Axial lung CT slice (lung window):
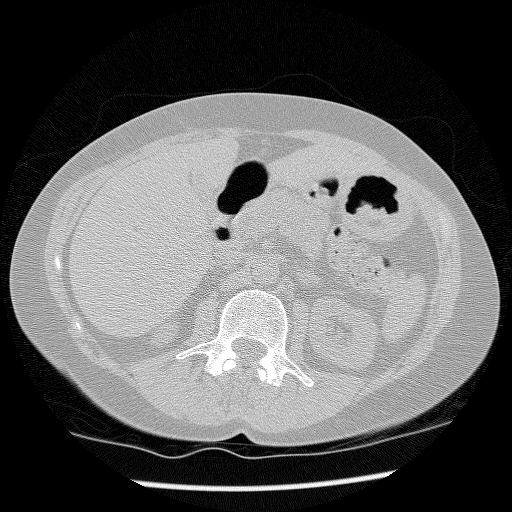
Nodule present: no